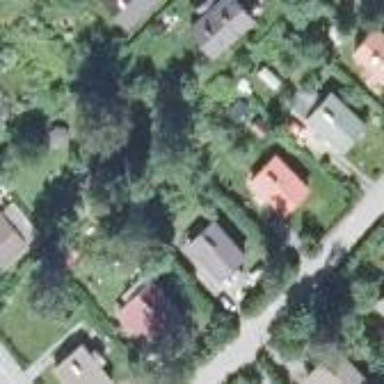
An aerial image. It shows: Residential area.